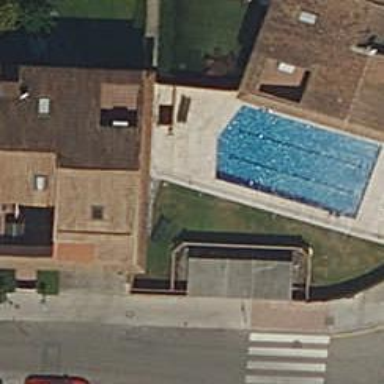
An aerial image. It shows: Swimming pool located in leisure land.